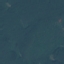
Land use / land cover class: Forest